The plot shows how the frequency content of a bearing vibration signal evolves over time (STFT spectrogram). Determine the bearing's health state. Answer with exactly one of: normal, inner_race, outer_race, ball.
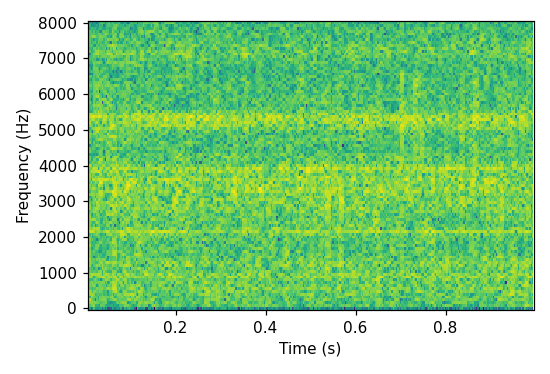
Answer: inner_race